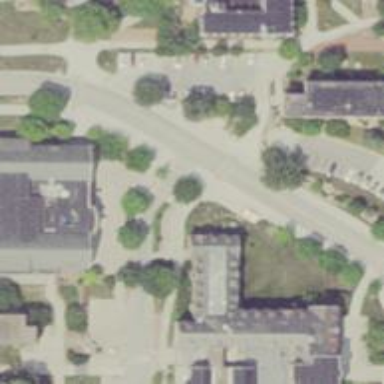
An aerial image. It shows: Marked footway crossing with lines.